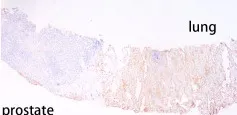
Lung puncture pathology results. (A, D) HE revealed lung adenocarcinoma and prostate cancer histology (20x) and (200x).
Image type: pathology (immunostaining)